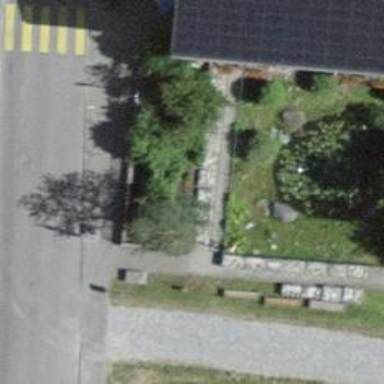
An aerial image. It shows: Bus stop with platform for public transport.